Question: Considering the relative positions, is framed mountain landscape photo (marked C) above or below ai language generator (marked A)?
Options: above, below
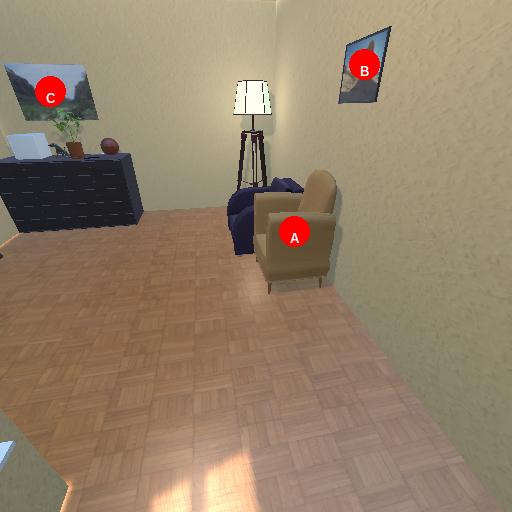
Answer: above